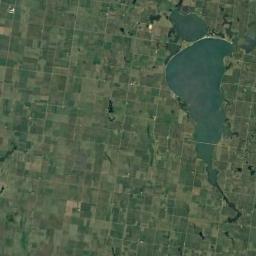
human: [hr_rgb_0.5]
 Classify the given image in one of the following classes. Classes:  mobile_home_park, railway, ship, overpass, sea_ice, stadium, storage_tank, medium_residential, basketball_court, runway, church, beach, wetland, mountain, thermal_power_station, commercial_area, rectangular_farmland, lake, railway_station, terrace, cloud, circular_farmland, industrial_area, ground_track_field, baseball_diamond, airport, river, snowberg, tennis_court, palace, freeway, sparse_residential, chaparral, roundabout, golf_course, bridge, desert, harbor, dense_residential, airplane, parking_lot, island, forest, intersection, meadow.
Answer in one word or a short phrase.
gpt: lake